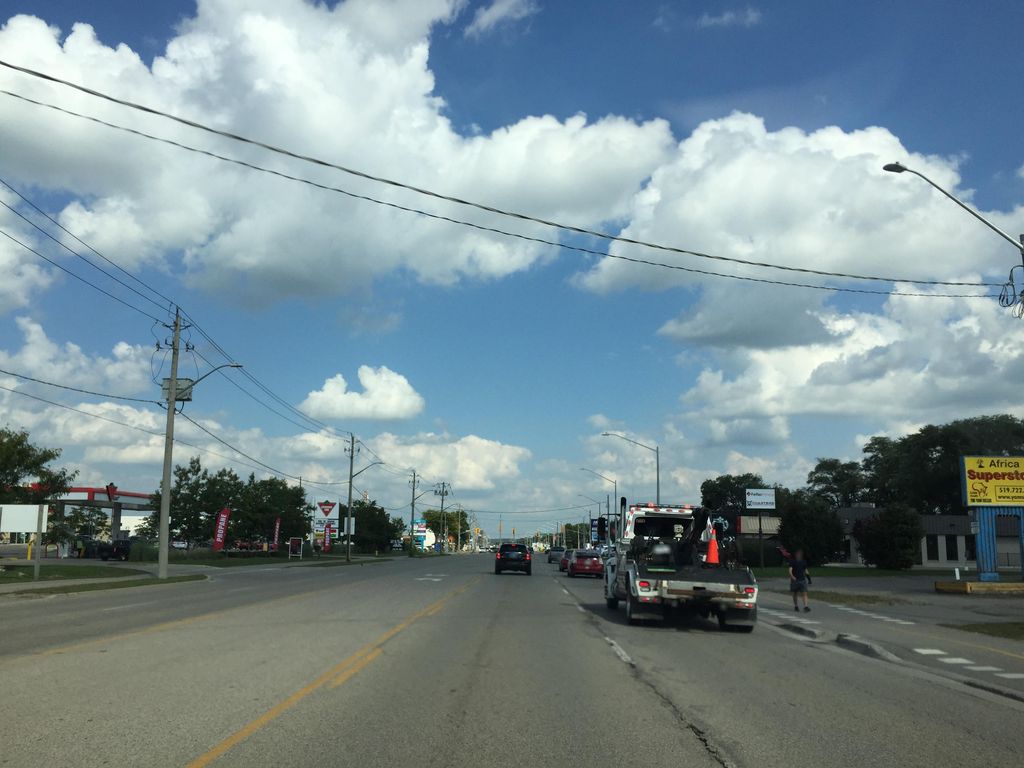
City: kitchener-waterloo